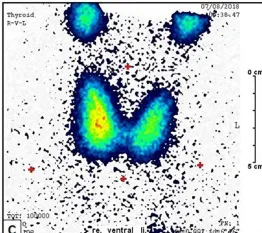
Immune-related thyroiditis. (C) Tc99m scintigraphy showing proportional, slightly elevated tracer uptake (2.6%) throughout the thyroid gland.
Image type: radiology (scintigraphy)